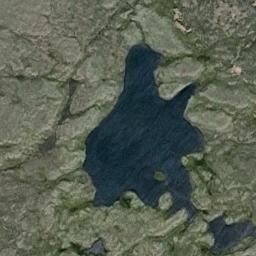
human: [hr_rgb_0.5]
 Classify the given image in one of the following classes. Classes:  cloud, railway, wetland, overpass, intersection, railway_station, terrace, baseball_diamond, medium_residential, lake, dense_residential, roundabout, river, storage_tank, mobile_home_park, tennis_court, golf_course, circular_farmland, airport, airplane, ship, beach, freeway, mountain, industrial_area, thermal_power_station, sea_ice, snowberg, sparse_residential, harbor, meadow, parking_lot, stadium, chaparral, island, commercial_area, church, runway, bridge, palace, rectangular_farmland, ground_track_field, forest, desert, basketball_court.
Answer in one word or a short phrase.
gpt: lake